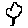
Label: tree